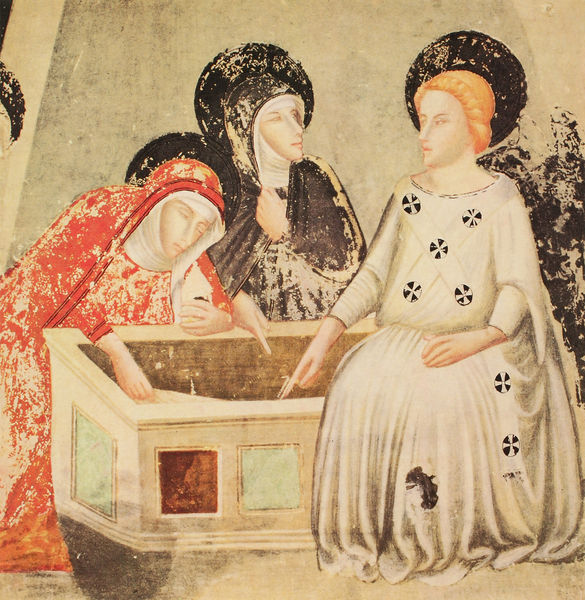
Titel: Die Marien und der Engel am Grab des auferstandenen Christus
Künstler: Ferrer Bassa
Standort: Barcelona/ Pedralbes, Sant Miquel al Conjunt, Kapelle (EU - E)
Institution: Barcelona, Kapelle St. Michael
Schlagwörter: weiß, frauen, frau, kleid, schwarz, rot, schleier, malerei, wand, hände, drei, gewänder, gotik, engel, leer, kopftuch, truhe, religion, nonne, kiste, heiligenschein, sarg, grab, ostern, sterben, christlich, heilige, fresko, maria, magdalena, glauben, maria magdalena, fresco, auferstehung, schatz, anna, frauen am grab, schristentum, ann, auferstehenung